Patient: sex M, age 34
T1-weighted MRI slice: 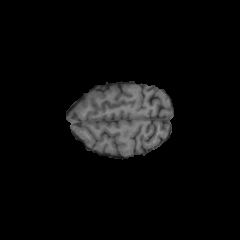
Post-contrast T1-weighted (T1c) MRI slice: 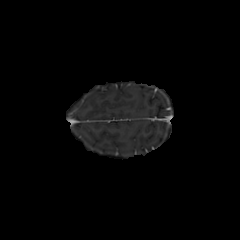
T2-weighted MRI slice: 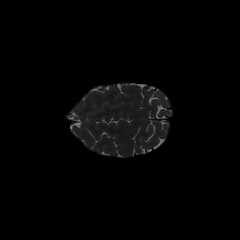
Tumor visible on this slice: no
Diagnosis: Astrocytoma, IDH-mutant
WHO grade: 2